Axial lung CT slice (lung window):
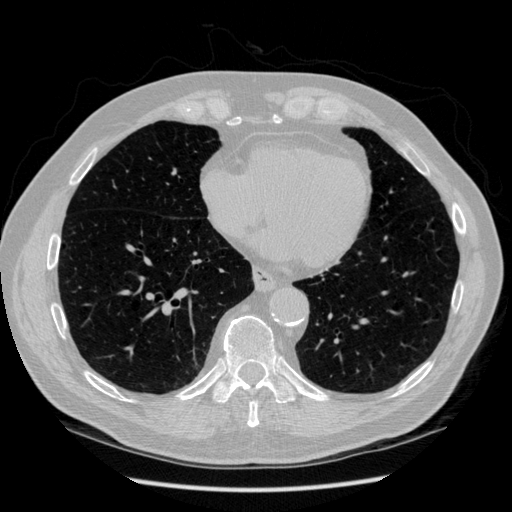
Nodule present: no